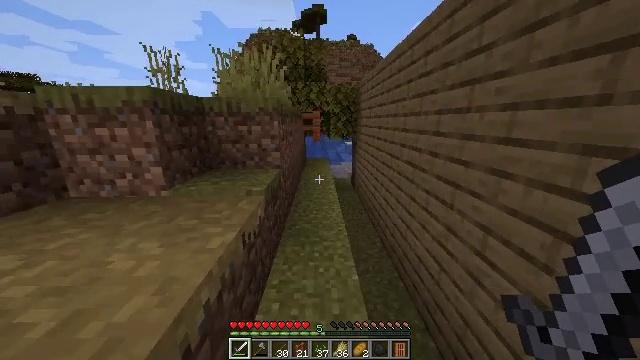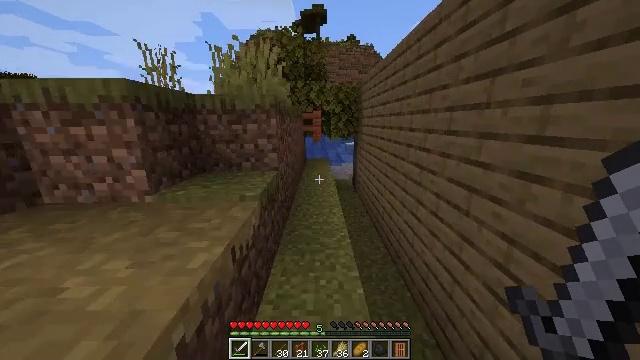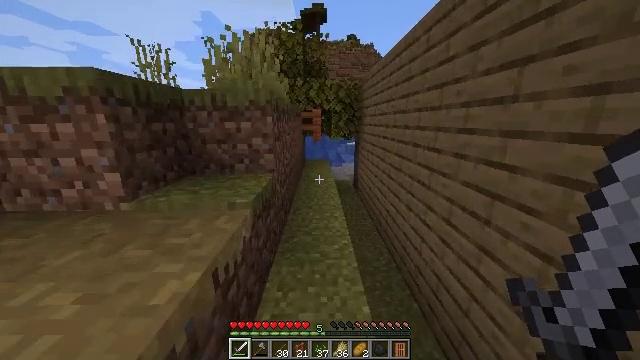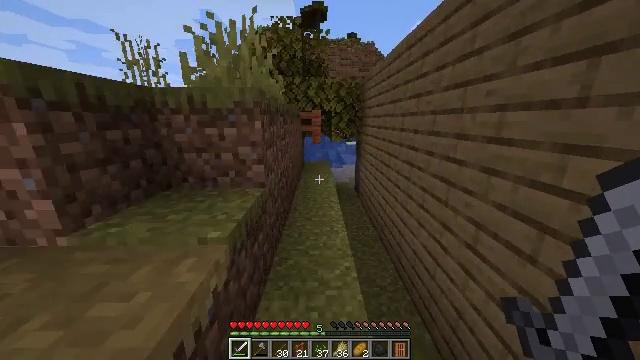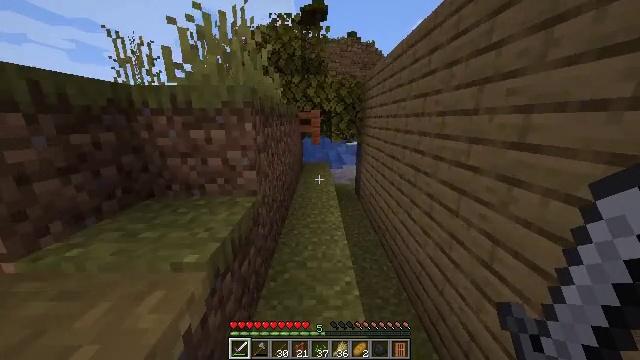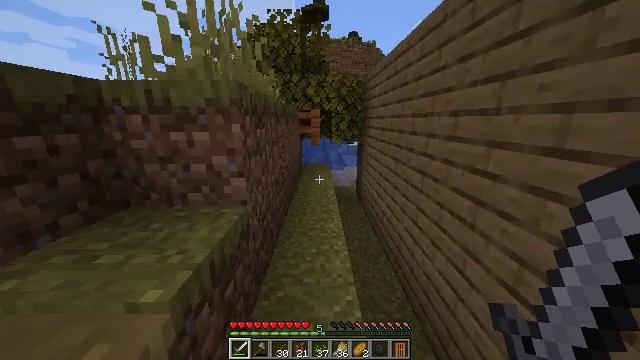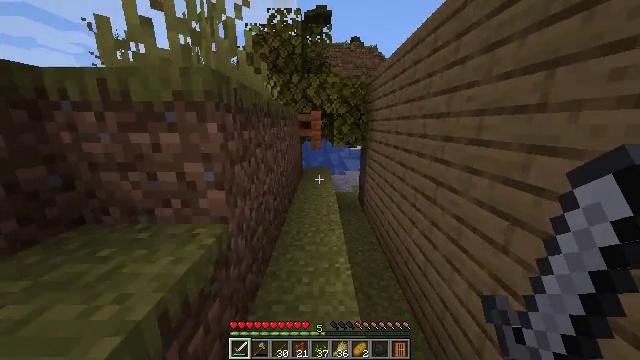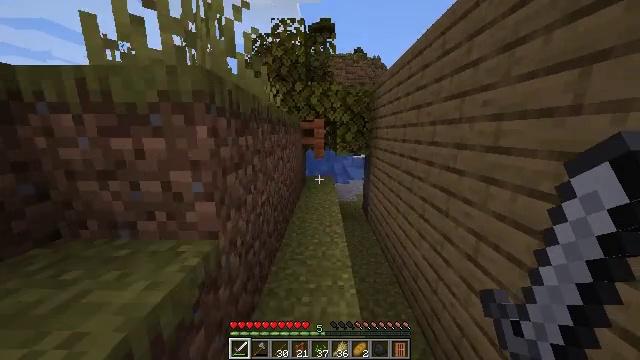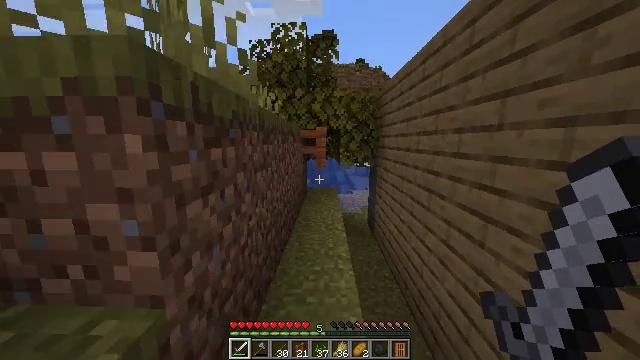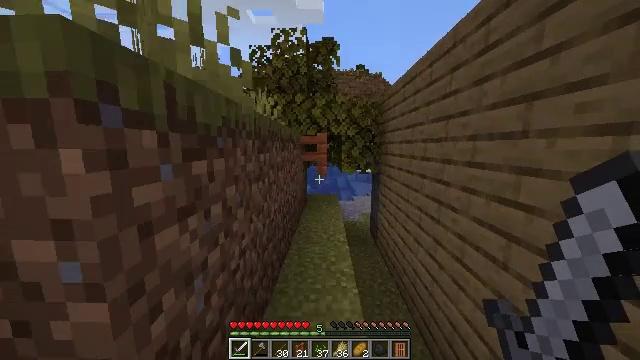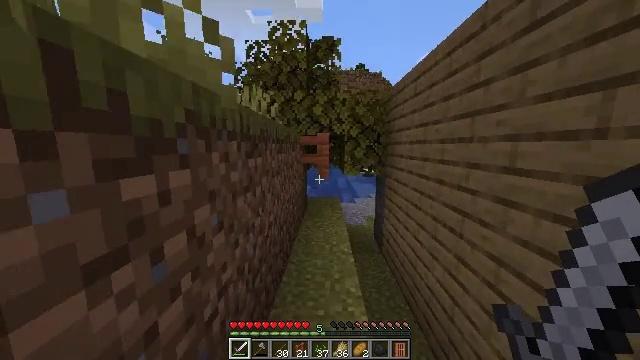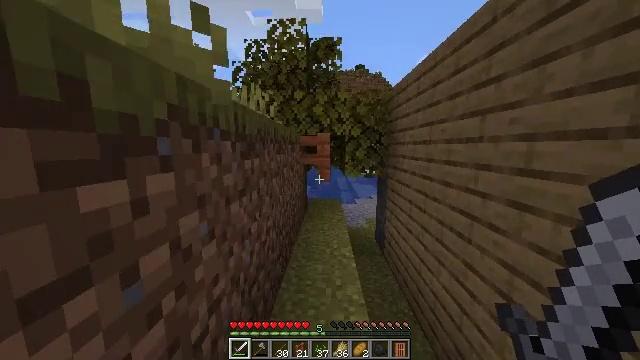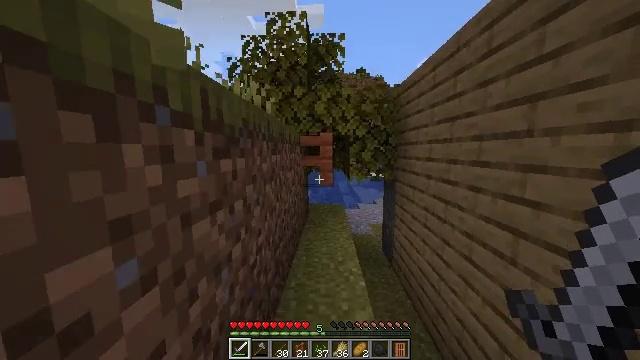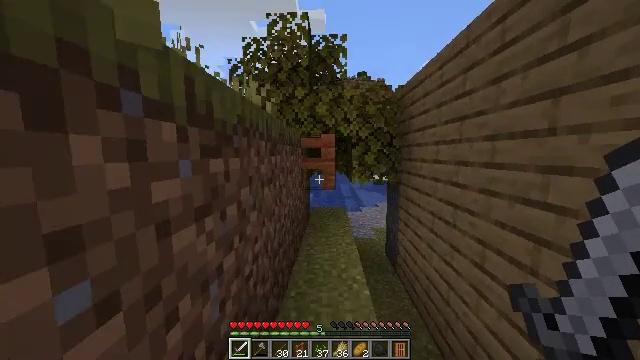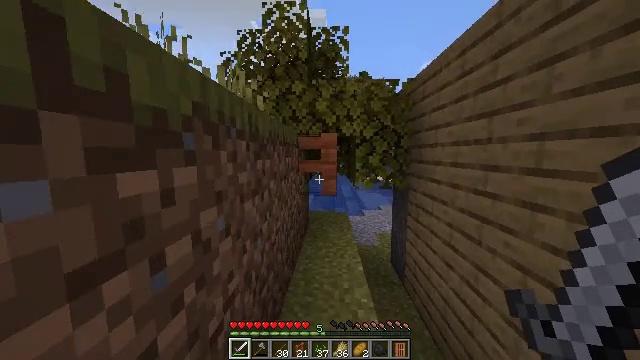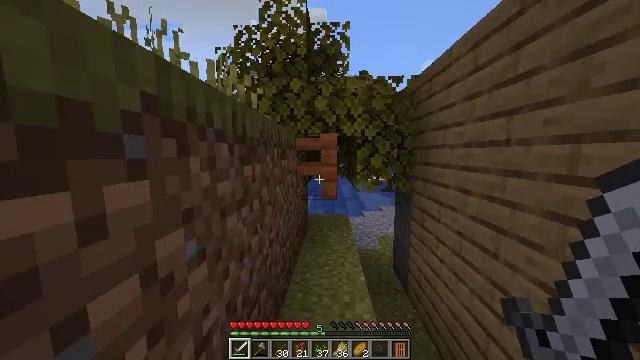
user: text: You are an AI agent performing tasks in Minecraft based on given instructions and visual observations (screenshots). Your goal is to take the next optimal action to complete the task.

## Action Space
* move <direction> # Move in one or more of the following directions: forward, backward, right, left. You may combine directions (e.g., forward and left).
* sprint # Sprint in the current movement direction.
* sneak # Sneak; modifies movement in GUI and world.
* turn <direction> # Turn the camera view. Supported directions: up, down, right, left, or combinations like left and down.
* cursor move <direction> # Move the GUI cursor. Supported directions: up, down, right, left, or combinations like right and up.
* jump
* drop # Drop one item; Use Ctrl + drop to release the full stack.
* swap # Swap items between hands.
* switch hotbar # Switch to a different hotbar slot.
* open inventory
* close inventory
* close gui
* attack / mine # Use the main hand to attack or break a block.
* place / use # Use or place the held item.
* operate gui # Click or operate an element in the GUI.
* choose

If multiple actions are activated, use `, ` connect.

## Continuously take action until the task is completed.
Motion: motion action
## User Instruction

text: Break the acacia fence to collect it.
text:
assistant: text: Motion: move forward, sprint
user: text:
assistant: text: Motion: move forward, sprint
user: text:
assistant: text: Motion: move forward, sprint
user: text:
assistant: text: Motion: move forward, sprint
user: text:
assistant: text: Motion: move forward, sprint
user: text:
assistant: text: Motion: move forward, sprint
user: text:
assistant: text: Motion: move forward, sprint, turn up
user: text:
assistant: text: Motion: move forward, sprint, turn up
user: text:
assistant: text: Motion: move forward, sprint, turn up
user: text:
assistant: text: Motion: move forward, sprint
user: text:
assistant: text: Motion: move forward, sprint
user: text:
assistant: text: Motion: move forward, sprint
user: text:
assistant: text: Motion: move forward, sprint
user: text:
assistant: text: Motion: move forward, sprint
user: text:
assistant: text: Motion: move forward, sprint
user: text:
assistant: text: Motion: move forward, sprint
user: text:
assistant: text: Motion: move forward, sprint
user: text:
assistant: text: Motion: move forward, sprint
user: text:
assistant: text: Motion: move forward, sprint
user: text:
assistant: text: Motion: move forward, sprint
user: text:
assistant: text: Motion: move forward, sprint, attack / mine
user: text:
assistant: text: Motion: sprint, attack / mine
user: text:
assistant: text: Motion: attack / mine
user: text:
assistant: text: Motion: attack / mine
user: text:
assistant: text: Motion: attack / mine
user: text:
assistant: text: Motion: attack / mine
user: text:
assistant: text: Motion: attack / mine
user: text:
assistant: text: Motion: attack / mine
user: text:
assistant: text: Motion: attack / mine
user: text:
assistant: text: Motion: attack / mine